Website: lowes
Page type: stored-credit-cards
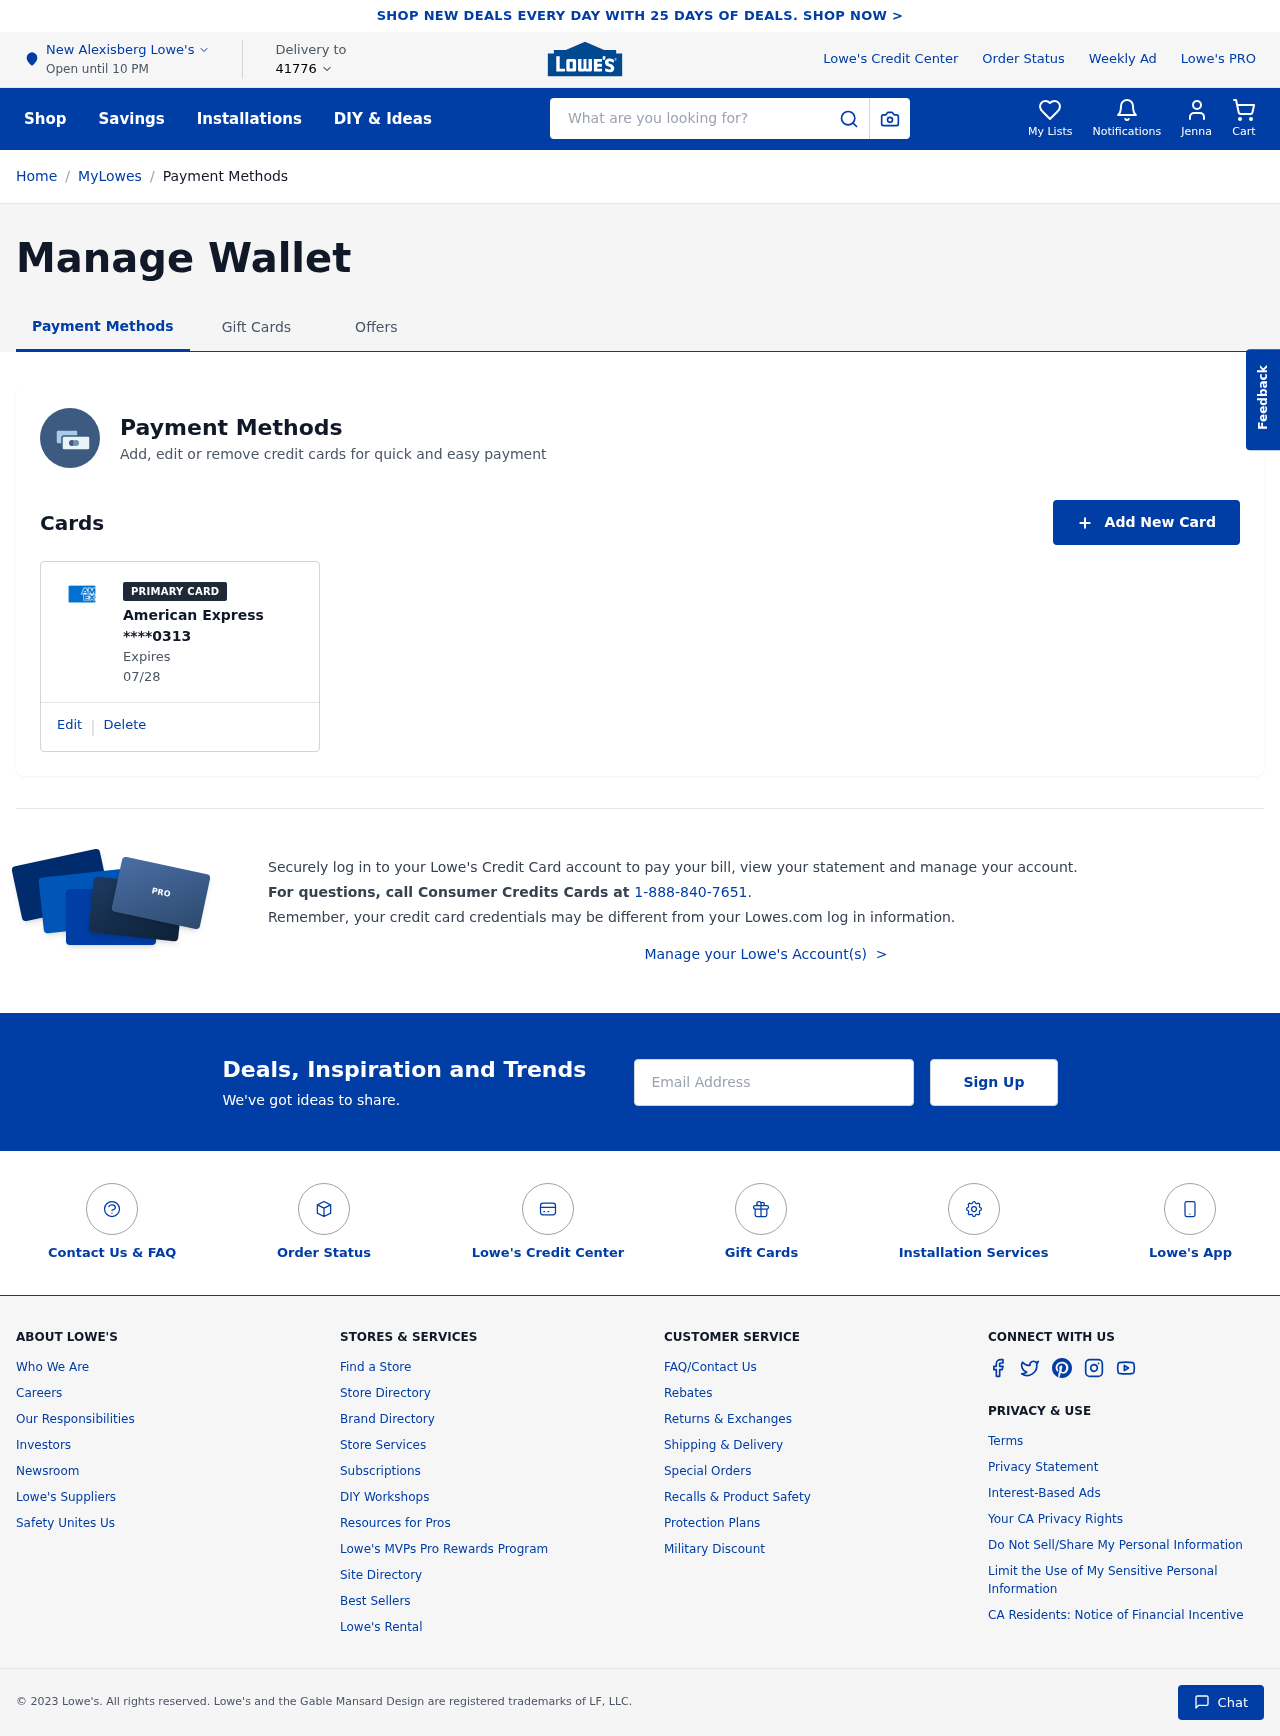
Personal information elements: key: PII_CARD_EXPIRY
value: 07/28
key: PII_CARD_LAST4
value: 0313
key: PII_CARD_TYPE
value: American Express
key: PII_CITY
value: New Alexisberg
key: PII_EMAIL
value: jholden@yahoo.com
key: PII_FIRSTNAME
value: Jenna
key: PII_POSTCODE
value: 41776
Search elements: key: HEADER_SEARCH
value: What are you looking for?